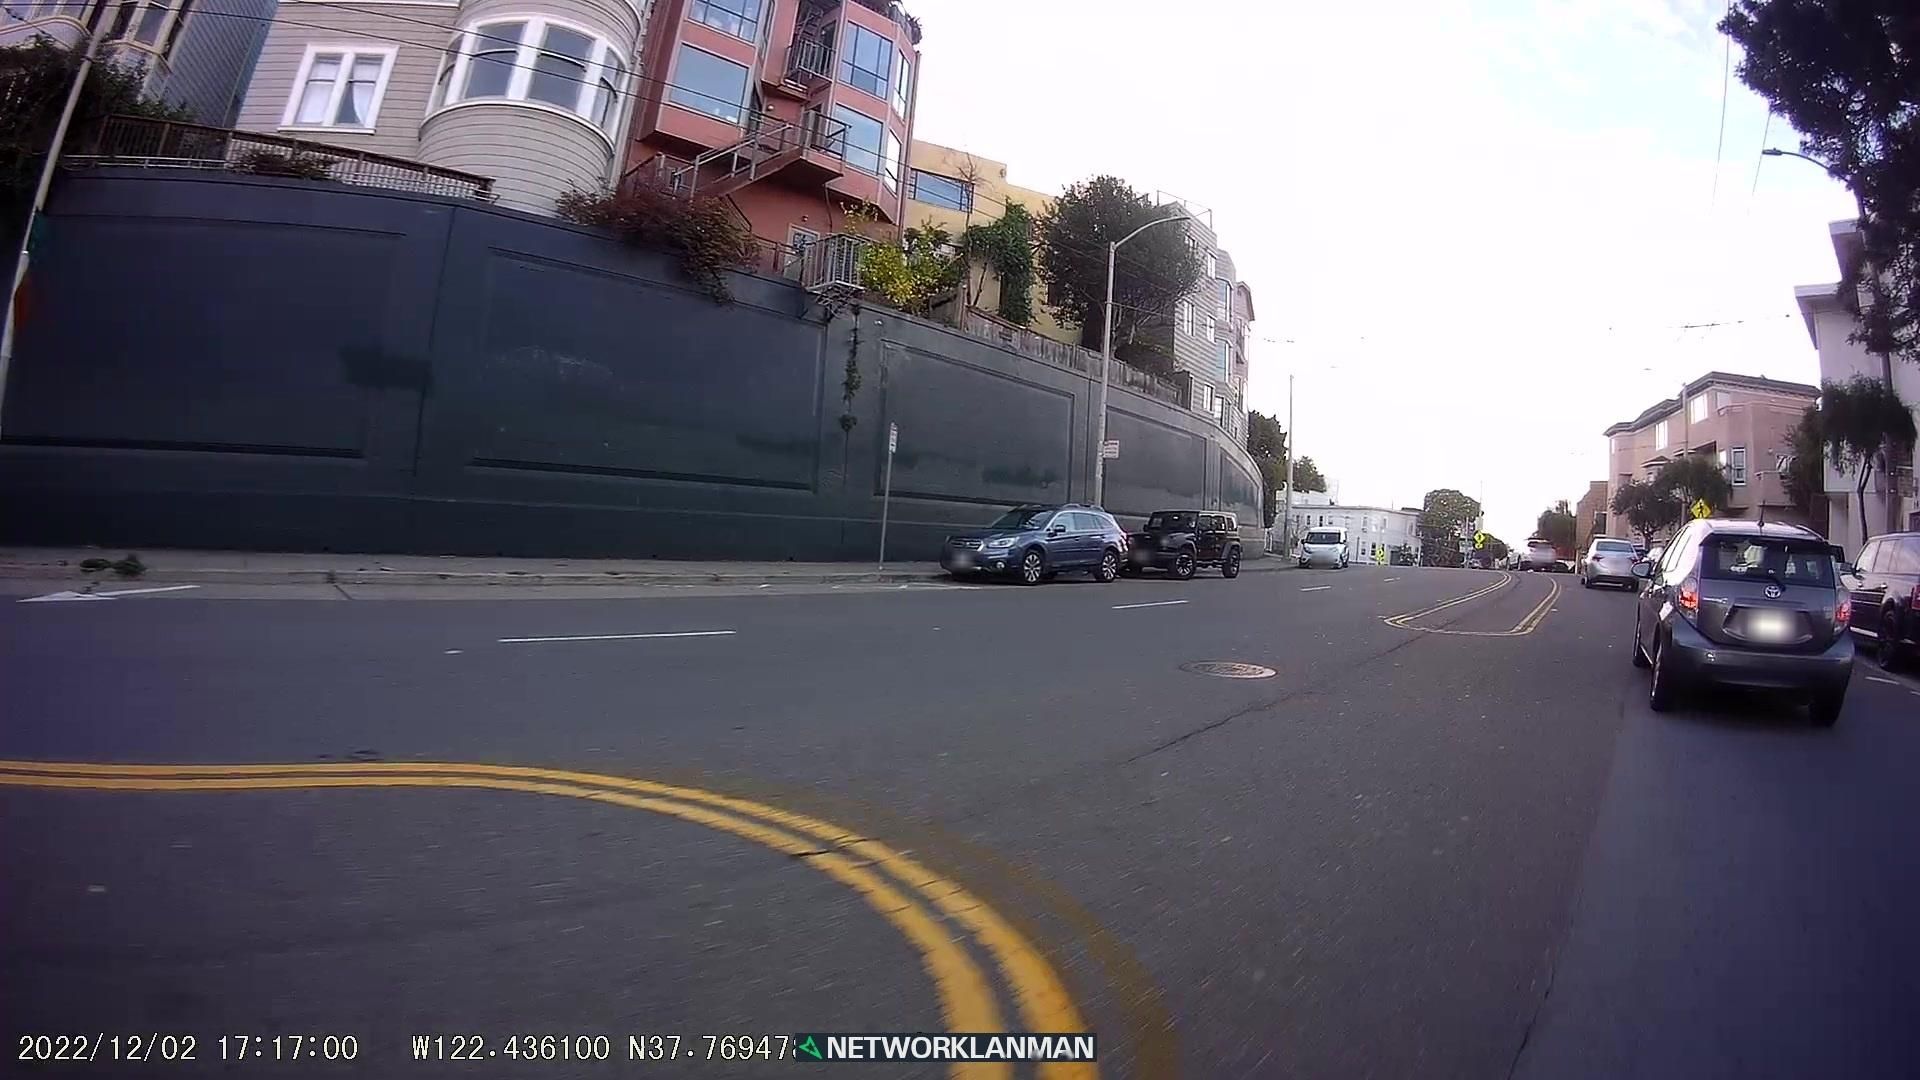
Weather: clear
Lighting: day
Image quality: good
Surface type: driving surface
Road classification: secondary
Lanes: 3
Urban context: urban centre
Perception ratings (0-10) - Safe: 0.6, Lively: 4.82, Beautiful: 6.05, Boring: 1.85, Depressing: 6.17, Wealthy: 5.41